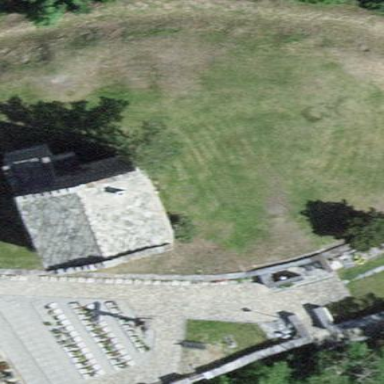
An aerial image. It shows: Historic castle building.